Question: I got bored and decided to make a simple API in javascript. big mistake.
For some reason this very simple if/else statement will only run the code in 'if', instead of 'else'. I have asked my friend who is more experienced in javascript than I am, but he can't see an issue either.
here is the code:
'''
app.get("/number", (req, res) => {
const min = req.query.min || 0
const max = req.query.max || 100
if (min > max) {
res.status(400).json({
error: "min must be less than max. ur actually dumb"
})
} else {
const number = Math.floor(Math.random()*Math.max(min, max)+Math.min(min, max))
res.json({
number: number,
"your ip LEAKED 2021 not clickbait!!!11!1": req.ip
})
}
})
'''
here is the output:
so here I am, asking stack overflow to help me with an if statement. thank you
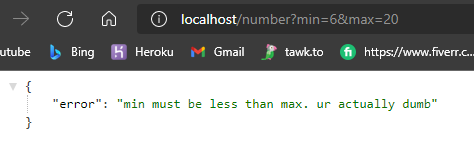
Answer: 'min' and 'max' are strings since they're passed in as query arguments
You also don't need 'Math.min' or 'Math.max' since you already know which is bigger/smaller
Also use the ternary operators instead of '||' since if max is '0', then max will be set to 100
'''
app.get("/number", (req, res) => {
const min = isNaN(parseInt(req.query.min)) ? 0 : parseInt(req.query.min);
const max = isNaN(parseInt(req.query.max)) ? 100 : parseInt(req.query.max);
if (min > max) {
res.status(400).json({
error: "min must be less than max. ur actually dumb"
});
} else {
const number = Math.floor(Math.random()*max+min);
res.json({
number: number,
"your ip LEAKED 2021 not clickbait!!!11!1": req.ip
});
}
})
'''